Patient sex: M
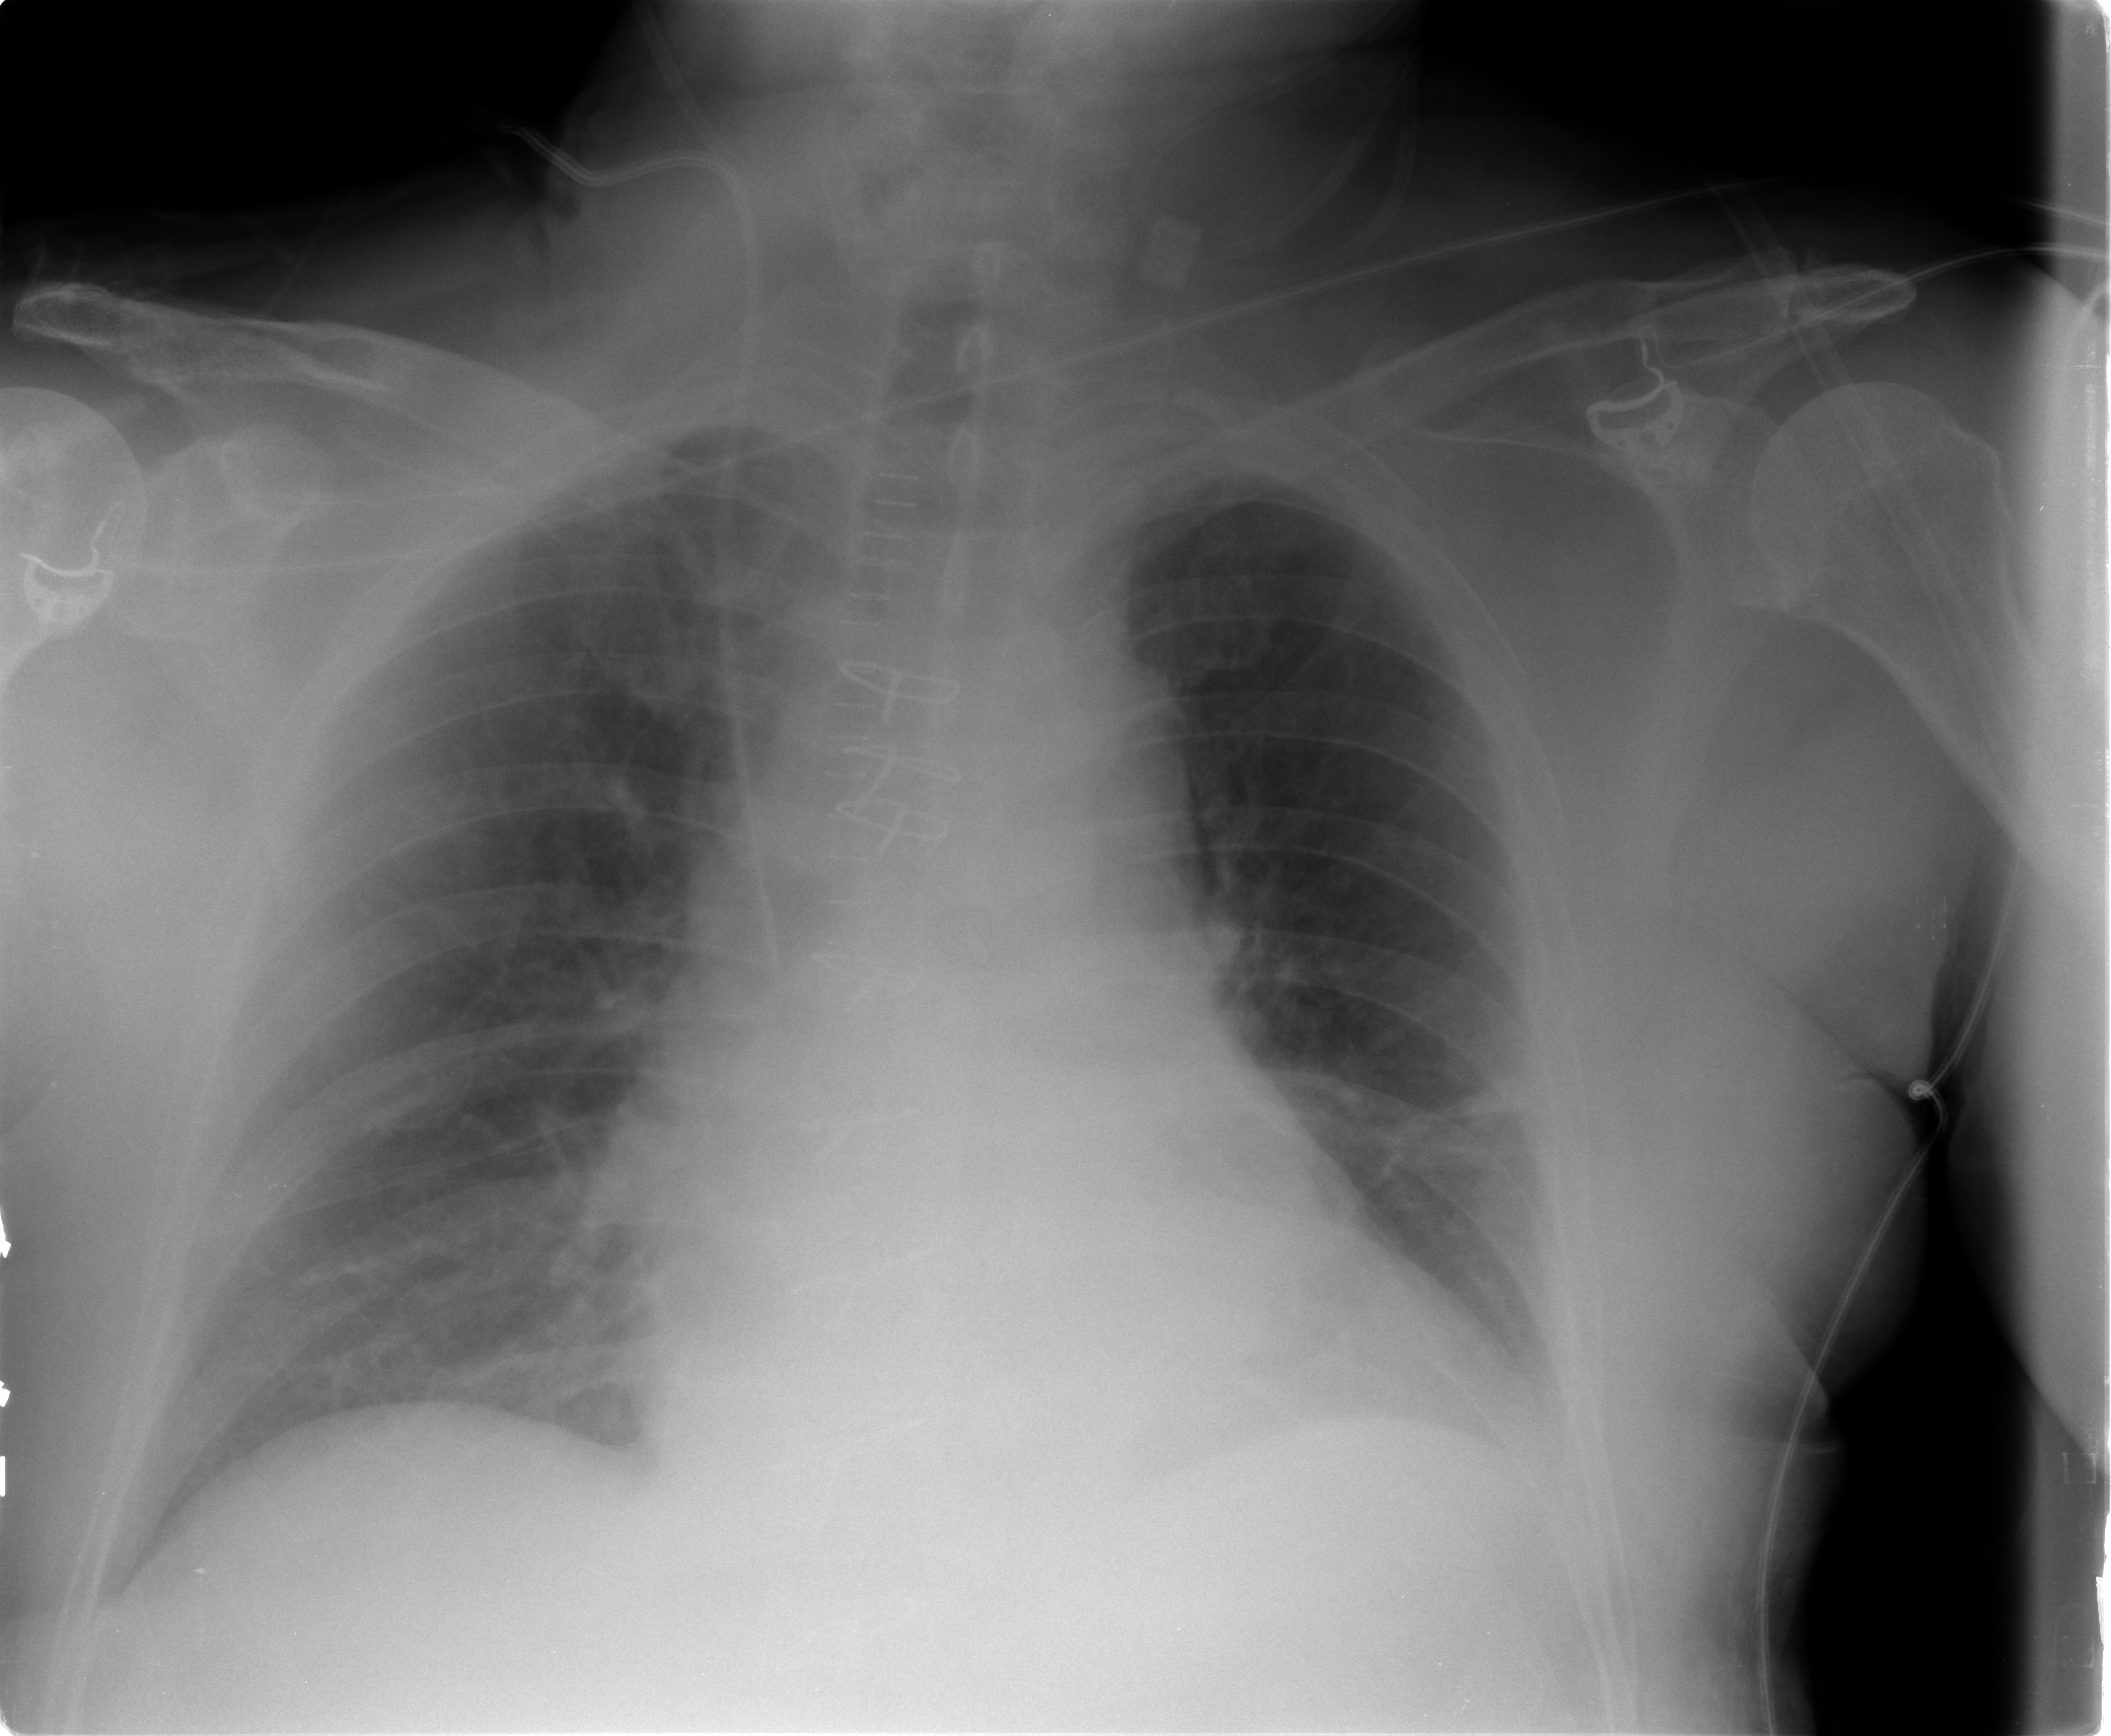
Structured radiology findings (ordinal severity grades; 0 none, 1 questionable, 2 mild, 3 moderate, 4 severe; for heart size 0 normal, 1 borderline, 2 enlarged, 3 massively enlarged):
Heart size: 2
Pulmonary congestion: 2
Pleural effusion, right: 0
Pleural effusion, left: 2
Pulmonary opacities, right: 0
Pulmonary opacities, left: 0
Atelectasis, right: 2
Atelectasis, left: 2